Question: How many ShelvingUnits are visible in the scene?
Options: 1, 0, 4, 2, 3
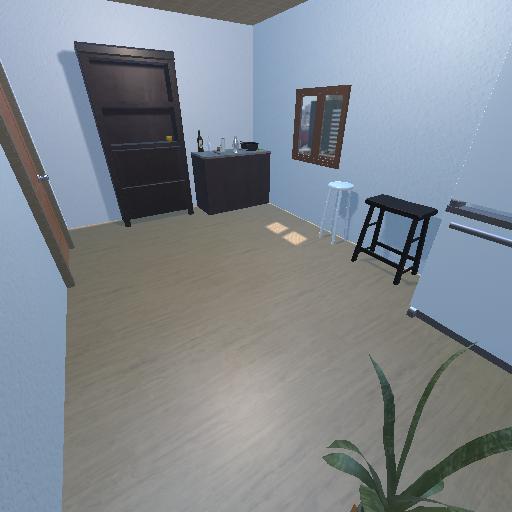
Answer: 1